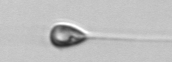
Label: Asterionellopsis_glacialis